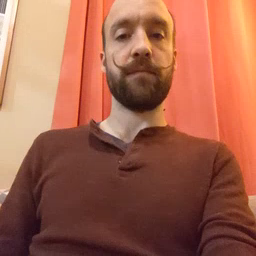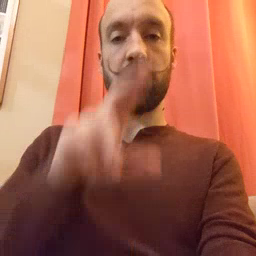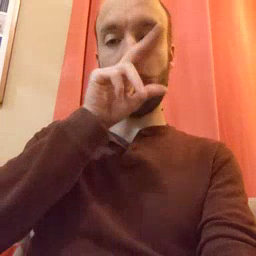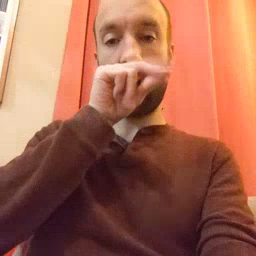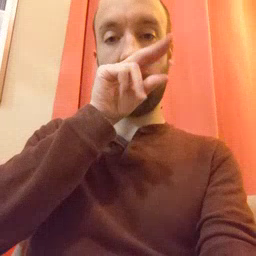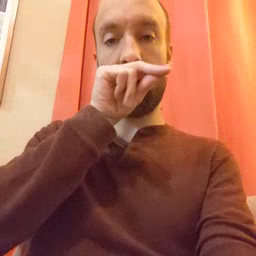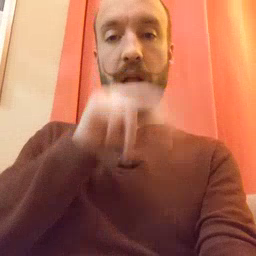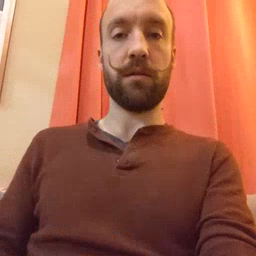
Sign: duck